Question: I am working on an app that has a pause button that is sized with autolayouts. This sometimes leads to the correct size of the rect being called in drawRect and sometimes it's {{0.0},{22,22}} (never something else) leading to a very small Pause Button.
'''
- (void)drawRect:(CGRect)rect
{
NSLog(@"%@", NSStringFromCGRect(rect));
// Everything here follows the size of the rect to draw
}
'''
The 22px seems kind of random as that value doesn't appear anywhere in the application. The only thing it reminds me of is that I use a 10px inset for the stuff I draw inside the drawRect (just setting x and y coords, width and height, nothing else on the UIButton) so 42px - 2 * 10px would be 22px.
I set the constraints up in IB as following:

The following emulators (Xcode 5.1.1) / hardware devices work because they gives me scaled output or do not work when the output is 22px:
- - - - - - -
The button is 42px in IB.
These are the constraints when it's OK:
'''
po ((UIView*)self.pauseButton).constraints
<__NSArrayM 0x972e160>(
<NSLayoutConstraint:0x979ca10 V:[PauseButton:0x979c6d0(63)]>,
<NSLayoutConstraint:0x979ca40 H:[PauseButton:0x979c6d0(63)]>,
<NSContentSizeLayoutConstraint:0x961f4a0 H:[PauseButton:0x979c6d0(30)] Hug:250 CompressionResistance:750>,
<NSContentSizeLayoutConstraint:0x961f5f0 V:[PauseButton:0x979c6d0(33)] Hug:250 CompressionResistance:750>
'''
Same point when layout fails (this often throws really weird errors instead):
'''
po [self.pauseButton constraints]
<__NSArrayM 0x7f59920>(
<NSLayoutConstraint:0x7f6f980 V:[PauseButton:0x7f6f720(22)]>,
<NSLayoutConstraint:0x7f6f9c0 H:[PauseButton:0x7f6f720(22)]>,
<NSContentSizeLayoutConstraint:0x7f6f360 V:[PauseButton:0x7f6f720(22)] Hug:250 CompressionResistance:750>
)
'''
po [[UIWindow keyWindow] _autolayoutTrace] is the same for both, something similar to an empty VC where you get AMBIGUOUS LAYOUT on the Window and two LayoutGuides:
'''
*<UIWindow:0x108f537f0> - AMBIGUOUS LAYOUT
| *<UIView:0x109409850>
| | *<_UILayoutGuide:0x109409c10> - AMBIGUOUS LAYOUT
| | *<_UILayoutGuide:0x10940a540> - AMBIGUOUS LAYOUT
'''
The rest is OK.
I have no idea where the magic 22px constraint comes from or why it only appears in some circumstances.
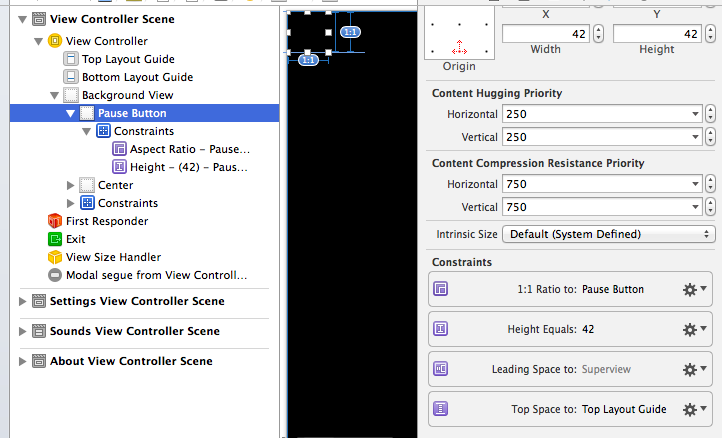
Answer: I just fixed it by taking the following steps:
- - -
The part that concerns me most now is that when I did not remove the app from the device, even when I ran it with the PauseButton already completely removed from IB but still having an IBOutlet on my ViewController it would still show the 22px constraints like it was still there.
Only after adding it again and deleting the app from the device it gave up on these phantom constraints.